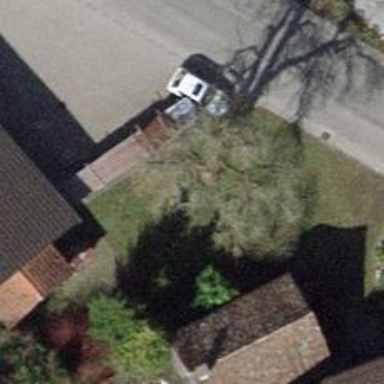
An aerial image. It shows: Single tag "natural: tree."